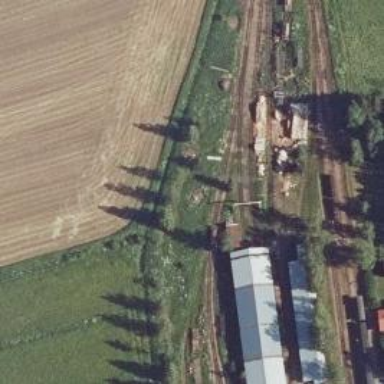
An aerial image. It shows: Narrow-gauge railway in yard.